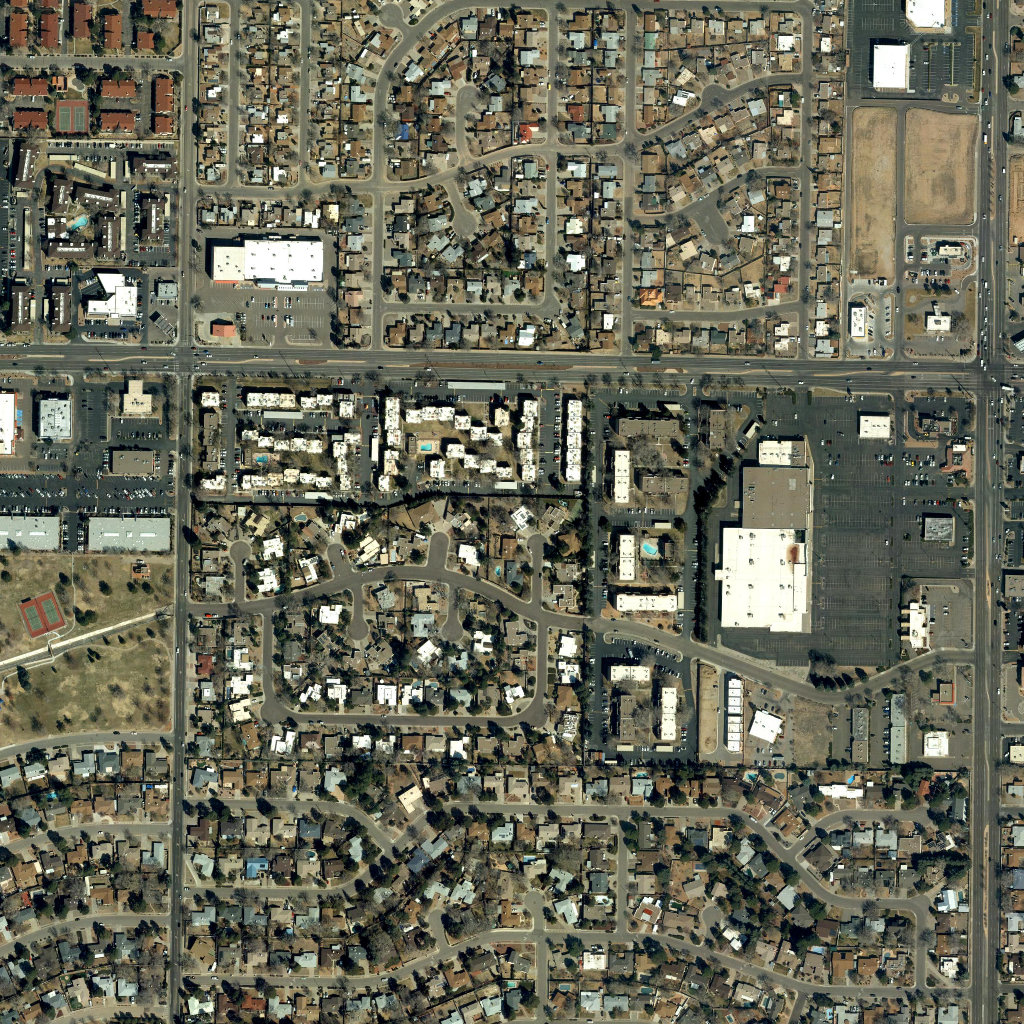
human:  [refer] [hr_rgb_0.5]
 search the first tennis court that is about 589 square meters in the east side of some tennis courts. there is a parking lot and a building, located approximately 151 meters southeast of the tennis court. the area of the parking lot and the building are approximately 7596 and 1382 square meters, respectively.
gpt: <box>[[6, 9, 8, 13, 0]]</box>

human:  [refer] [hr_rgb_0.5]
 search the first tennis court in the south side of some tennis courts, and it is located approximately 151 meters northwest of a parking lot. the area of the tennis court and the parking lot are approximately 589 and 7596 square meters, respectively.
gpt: <box>[[6, 9, 8, 13, 0]]</box>